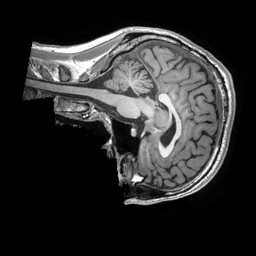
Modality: T1w
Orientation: sagittal
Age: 28
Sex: male
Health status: healthy
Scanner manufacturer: ge